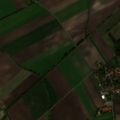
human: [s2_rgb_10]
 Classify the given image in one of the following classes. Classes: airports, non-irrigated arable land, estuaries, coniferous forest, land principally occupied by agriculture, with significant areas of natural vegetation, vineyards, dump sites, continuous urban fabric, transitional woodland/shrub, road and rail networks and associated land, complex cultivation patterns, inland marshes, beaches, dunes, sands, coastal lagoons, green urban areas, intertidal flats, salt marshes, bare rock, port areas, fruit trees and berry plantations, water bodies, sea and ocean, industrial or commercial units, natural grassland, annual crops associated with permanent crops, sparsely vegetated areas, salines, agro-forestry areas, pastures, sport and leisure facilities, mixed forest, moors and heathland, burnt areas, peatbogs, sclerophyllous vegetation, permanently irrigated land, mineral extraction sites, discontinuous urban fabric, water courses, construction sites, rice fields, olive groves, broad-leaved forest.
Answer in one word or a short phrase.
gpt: discontinuous urban fabric, non-irrigated arable land